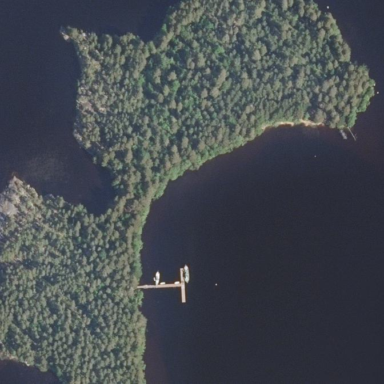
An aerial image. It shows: Islet surrounded by woodland.